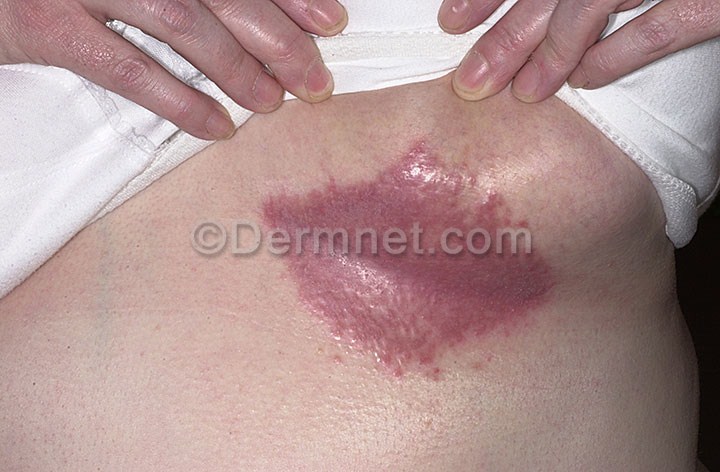
Disease: Tinea Ringworm Candidiasis and other Fungal Infections